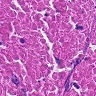
Metastatic tissue present: yes